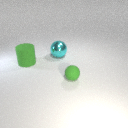
small green rubber sphere in front of large green rubber cylinder